Aerial crown-view tile of a tropical tree (Barro Colorado Island, Panama), acquired 20240918:
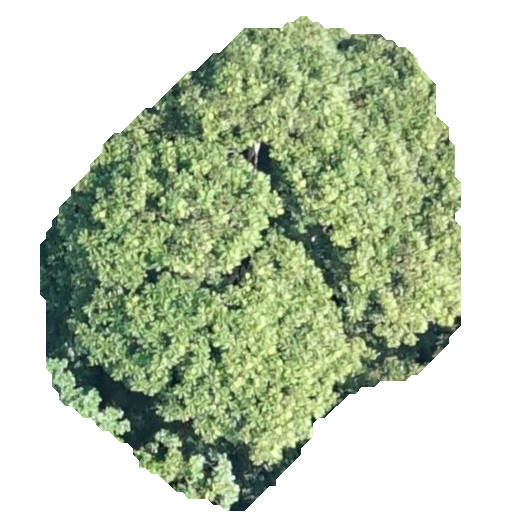
Species: Dipteryx oleifera
GBIF accepted scientific name: Dipteryx oleifera
Crown area: 226.329 m²